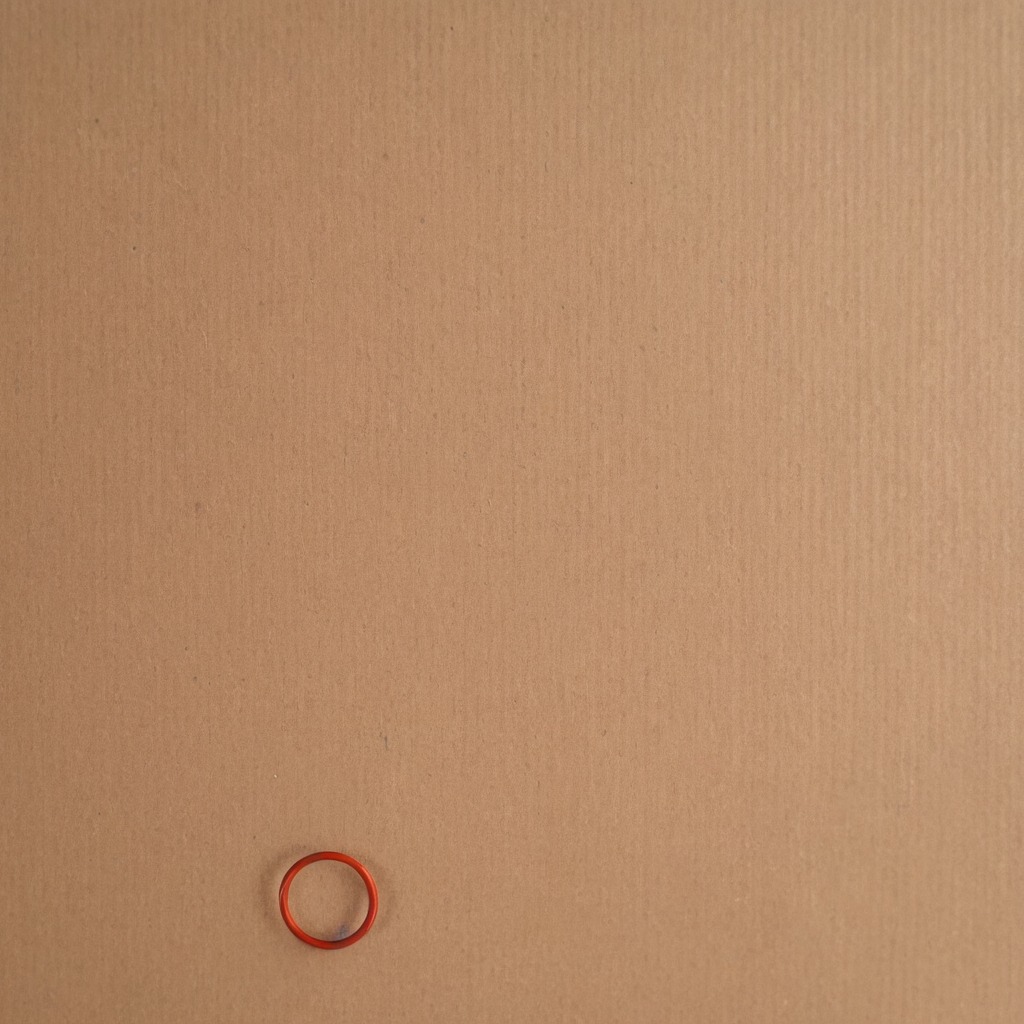
A rubber O-ring is lying on the cardboard box surface in an outdoor workshop during daytime bright natural light soft shadows slightly creased but